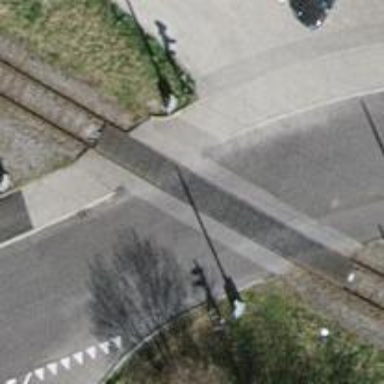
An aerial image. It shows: Level crossing along the railway.